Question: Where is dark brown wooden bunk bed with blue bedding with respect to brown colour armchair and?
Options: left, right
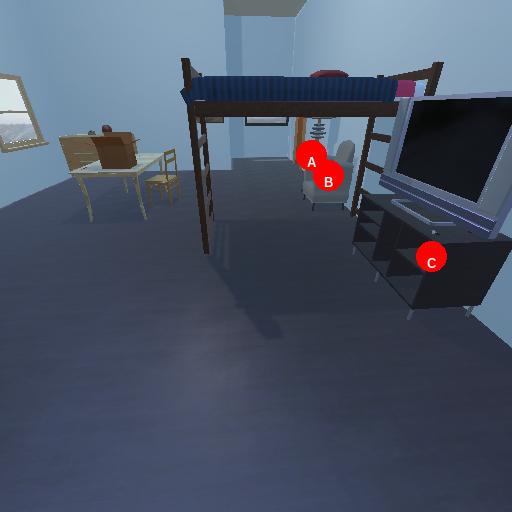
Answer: left